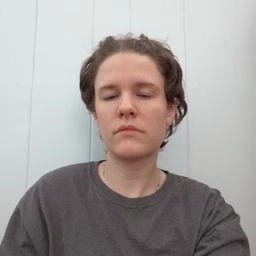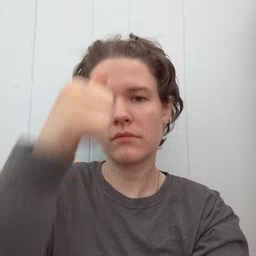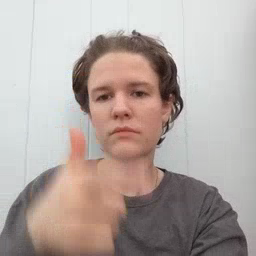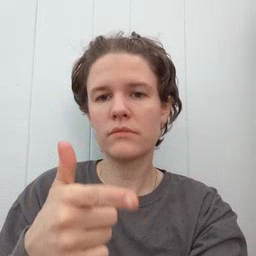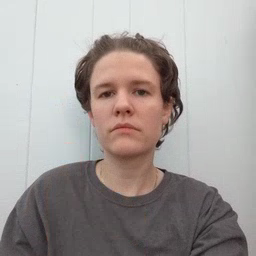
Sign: brother